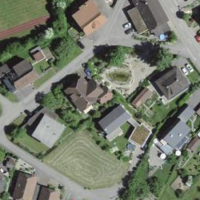
EUNIS habitat code: 54
Species observed at this site:
Linaria vulgaris